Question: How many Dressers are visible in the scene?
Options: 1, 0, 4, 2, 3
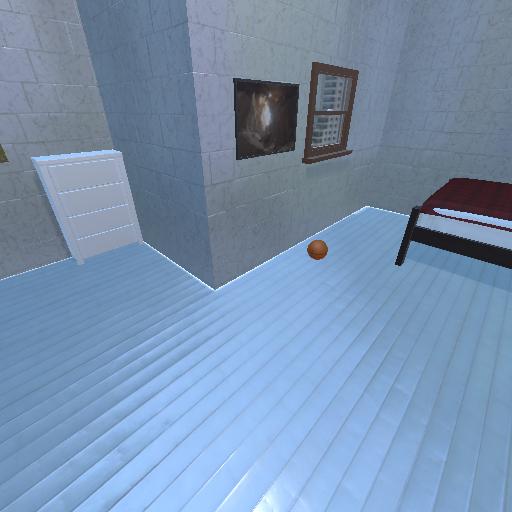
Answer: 1